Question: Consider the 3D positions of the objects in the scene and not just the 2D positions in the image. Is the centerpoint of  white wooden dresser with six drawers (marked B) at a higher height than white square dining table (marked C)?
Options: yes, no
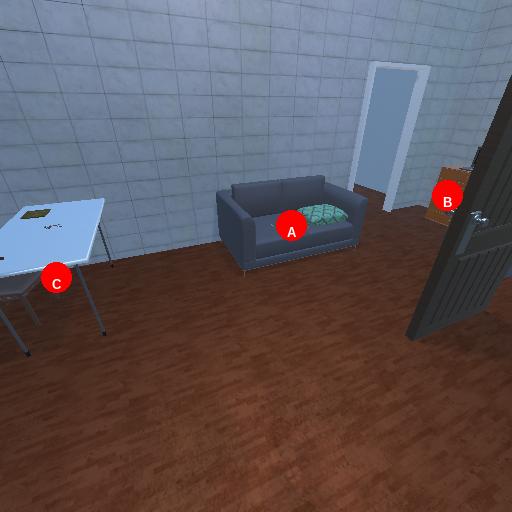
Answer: yes